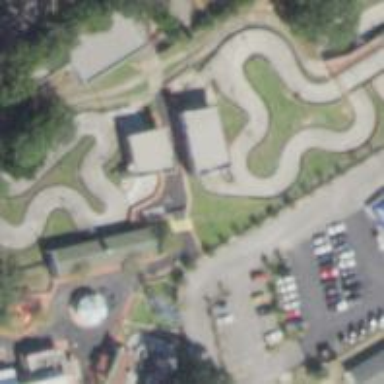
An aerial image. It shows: Miniature railway.